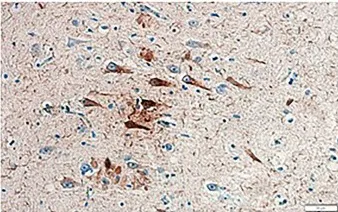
Macroscopic and microscopic findings of histopathological examination of brain tissue. (D) Neurofibrillary tangles and threads in the hippocampus (AT8, magnification 200x).
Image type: pathology (immunostaining)